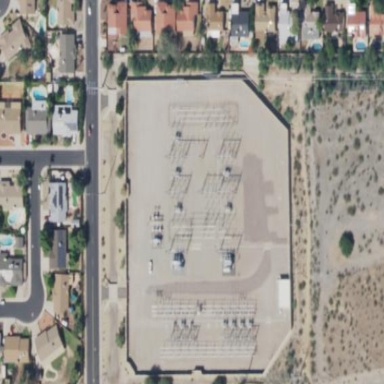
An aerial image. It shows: Outdoor power substation at the distribution level with surrounding wall barrier.